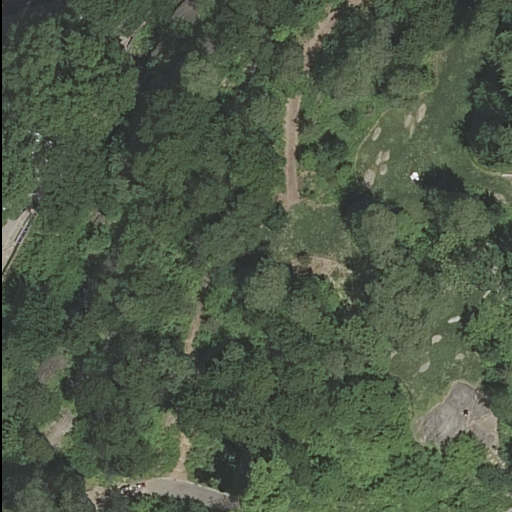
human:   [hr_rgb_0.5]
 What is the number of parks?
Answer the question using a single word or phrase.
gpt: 1

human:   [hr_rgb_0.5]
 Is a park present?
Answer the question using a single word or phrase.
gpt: yes

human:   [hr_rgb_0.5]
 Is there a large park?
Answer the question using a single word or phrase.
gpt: yes

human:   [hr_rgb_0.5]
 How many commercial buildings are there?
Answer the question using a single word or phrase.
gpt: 0

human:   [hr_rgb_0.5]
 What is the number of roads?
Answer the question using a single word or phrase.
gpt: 15

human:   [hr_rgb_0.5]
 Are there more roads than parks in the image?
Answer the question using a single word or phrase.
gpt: yes

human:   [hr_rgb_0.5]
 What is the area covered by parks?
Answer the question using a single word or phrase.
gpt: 10633m2

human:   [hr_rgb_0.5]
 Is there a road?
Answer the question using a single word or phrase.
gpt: yes

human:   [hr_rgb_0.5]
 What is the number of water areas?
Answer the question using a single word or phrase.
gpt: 0

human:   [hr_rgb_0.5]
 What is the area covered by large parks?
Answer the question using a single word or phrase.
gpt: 10633m2

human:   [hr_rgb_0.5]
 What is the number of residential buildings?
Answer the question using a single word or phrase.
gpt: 0

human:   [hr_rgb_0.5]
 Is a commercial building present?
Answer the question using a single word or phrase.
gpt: no

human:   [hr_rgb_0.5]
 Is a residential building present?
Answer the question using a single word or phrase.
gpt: no

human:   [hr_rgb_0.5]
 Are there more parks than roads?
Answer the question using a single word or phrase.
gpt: no

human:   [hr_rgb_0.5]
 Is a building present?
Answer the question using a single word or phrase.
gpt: no

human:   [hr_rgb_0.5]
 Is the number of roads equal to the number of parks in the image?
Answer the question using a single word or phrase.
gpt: no

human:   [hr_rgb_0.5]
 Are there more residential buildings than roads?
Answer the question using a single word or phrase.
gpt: no

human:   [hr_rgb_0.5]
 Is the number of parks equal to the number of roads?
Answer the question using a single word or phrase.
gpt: no

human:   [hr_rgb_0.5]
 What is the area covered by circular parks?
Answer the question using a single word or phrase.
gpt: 0m2

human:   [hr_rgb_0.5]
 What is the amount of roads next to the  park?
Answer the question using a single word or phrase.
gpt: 15

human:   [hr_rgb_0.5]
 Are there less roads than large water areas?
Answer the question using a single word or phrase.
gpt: no

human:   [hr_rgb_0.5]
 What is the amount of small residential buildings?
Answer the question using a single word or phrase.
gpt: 0

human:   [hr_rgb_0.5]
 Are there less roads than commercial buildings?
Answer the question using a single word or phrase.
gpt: no

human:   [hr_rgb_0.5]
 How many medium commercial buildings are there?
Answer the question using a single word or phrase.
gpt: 0

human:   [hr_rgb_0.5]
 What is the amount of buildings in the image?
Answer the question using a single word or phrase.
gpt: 0

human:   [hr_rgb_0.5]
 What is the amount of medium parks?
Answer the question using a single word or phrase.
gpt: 0

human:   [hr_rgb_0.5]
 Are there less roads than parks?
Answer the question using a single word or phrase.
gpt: no

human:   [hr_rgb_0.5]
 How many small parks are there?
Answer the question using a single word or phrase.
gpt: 0

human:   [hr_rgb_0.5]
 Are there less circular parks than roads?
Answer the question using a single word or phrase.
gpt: yes

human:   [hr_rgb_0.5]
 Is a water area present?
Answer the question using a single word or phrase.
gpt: no

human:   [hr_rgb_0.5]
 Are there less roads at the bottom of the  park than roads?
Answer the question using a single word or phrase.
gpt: no

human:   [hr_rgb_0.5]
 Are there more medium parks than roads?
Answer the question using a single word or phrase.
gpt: no

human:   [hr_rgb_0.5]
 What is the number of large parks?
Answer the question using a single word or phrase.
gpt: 1

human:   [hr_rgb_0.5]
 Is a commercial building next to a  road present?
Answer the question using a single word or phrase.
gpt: no

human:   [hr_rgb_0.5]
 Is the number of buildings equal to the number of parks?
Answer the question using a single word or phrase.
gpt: no

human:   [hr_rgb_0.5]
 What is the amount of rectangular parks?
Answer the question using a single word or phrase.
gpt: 1

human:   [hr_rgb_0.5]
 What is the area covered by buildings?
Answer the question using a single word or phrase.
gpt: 0m2

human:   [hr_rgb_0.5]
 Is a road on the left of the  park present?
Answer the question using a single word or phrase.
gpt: yes

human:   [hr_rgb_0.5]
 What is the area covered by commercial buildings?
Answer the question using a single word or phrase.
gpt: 0m2

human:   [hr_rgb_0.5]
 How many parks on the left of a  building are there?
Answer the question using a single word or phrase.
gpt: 0

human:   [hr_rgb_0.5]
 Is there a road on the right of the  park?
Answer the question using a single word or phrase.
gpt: no

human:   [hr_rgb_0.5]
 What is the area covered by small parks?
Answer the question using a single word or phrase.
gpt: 0m2

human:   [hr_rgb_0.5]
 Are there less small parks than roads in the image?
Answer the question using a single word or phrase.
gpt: yes

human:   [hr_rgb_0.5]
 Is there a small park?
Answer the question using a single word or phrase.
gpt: no

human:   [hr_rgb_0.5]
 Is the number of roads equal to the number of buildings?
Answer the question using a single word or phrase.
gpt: no

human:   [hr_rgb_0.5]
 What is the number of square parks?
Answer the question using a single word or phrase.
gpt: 0

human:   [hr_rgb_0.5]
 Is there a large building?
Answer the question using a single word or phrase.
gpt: no

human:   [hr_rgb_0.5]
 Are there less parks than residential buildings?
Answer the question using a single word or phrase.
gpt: no

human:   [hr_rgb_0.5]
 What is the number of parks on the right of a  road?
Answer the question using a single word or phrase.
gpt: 1

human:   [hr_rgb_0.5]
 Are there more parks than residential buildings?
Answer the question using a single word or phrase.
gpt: yes

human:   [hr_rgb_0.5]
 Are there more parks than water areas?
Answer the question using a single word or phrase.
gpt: yes

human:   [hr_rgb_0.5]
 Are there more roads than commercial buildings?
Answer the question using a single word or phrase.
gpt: yes

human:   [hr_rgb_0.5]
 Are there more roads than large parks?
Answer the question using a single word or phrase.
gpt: yes

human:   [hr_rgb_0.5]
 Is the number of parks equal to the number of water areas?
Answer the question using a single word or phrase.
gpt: no

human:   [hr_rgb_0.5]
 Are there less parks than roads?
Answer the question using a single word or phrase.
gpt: yes

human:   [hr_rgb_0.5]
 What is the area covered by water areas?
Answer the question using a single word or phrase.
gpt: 0m2

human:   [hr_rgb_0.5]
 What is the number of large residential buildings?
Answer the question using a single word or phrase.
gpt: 0

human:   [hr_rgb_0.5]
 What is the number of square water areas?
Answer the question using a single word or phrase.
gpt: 0

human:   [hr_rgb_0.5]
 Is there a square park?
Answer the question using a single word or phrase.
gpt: no

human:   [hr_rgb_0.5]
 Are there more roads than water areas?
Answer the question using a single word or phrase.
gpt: yes

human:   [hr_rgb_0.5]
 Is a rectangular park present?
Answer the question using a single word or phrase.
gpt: yes

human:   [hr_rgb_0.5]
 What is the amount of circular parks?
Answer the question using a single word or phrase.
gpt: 0

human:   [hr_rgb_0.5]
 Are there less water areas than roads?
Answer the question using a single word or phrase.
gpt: yes

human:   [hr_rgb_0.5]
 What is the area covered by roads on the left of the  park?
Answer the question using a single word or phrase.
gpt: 0m2